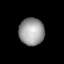
Tissue: lung
Cell type: Endothelial cells
Senescence score: 0.5773
Nuclear area (px): 674
Mean DAPI intensity: 155.412